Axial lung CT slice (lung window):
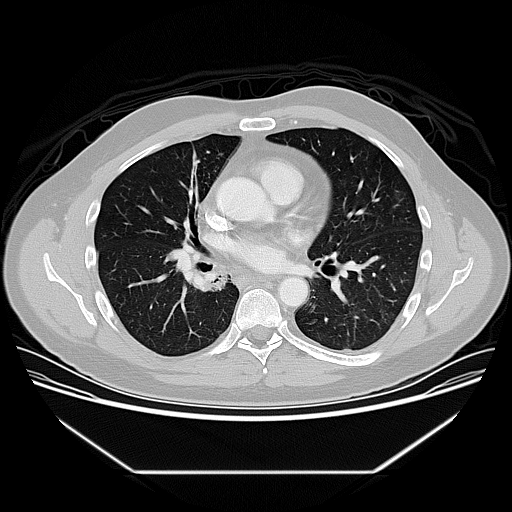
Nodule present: no